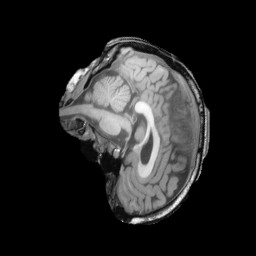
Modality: T1w
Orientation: sagittal
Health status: ill
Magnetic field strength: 3 T